Field crop: maize
Growth stage: 1
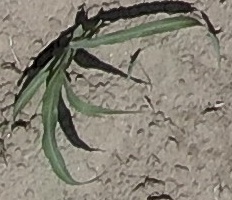
Species: sorghum